Question: I am trying to replicate some ArcGIS functionality in Matlab, specifically the <URL> function. The Add Colormap function in ArcGIS associates a .clr file with the TIFF image so that the image has a custom color scheme associated with the TIFF when viewed.
My TIFF images have up to 6 values (1 - 6) in unsigned 8-bit integer format. You can see from the screenshot that some of the images have only 1, 2, or 3 values, while others have 6 values--resulting in variable on-screen color rendering.
I see that Matlab has <URL>, they have a custom color scheme?

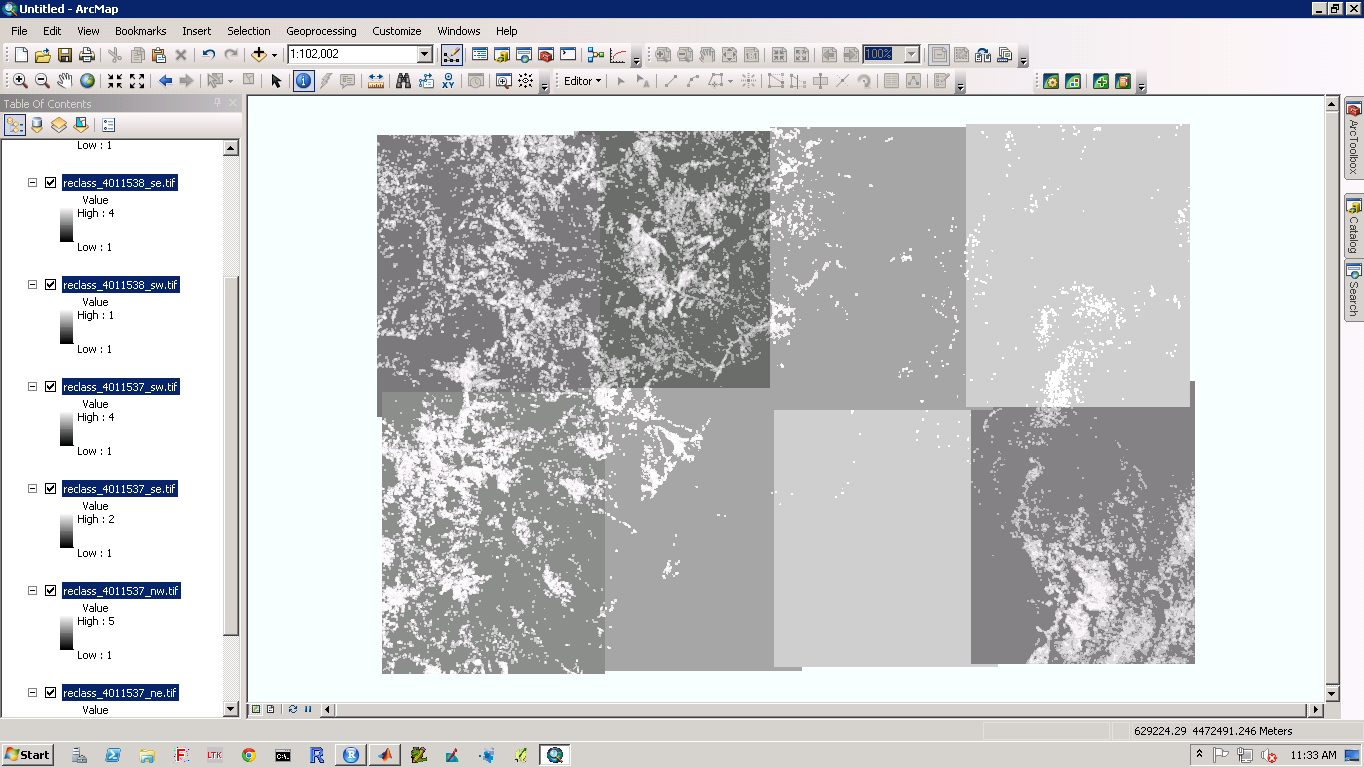
Answer: As some of the commenters have pointed out, the 'colormap' functionality isn't actually limited to just figures. The colormap concept is really just a lookup table that maps a particular value (index) to specific color (in RGB, typically).
If you check out the documentation for <URL>, you will see that you can actually specify a colormap as the second input to the function.
'''
load mri
im = squeeze(D(:,:,12));
% This is an indexed image (M x N)
% Save without specifying a colormap
imwrite(im, 'nocolormap.tif')
'''
<URL>
Now to save with a colormap
'''
imwrite(im, heat, 'colormap.tif')
'''
<URL>
The other alternative, is to create an RGB image within MATLAB and save this image without providing a colormap to 'imwrite'. You can either create this image manually
'''
% Normalize a little bit for display
im = double(im) ./ max(im(:));
output = repmat(im, [1 1 3]); % Make the image (M x N x 3)
imwrite(output, 'rgb_grayscale.tif')
'''
<URL>
Or you can use the built-in functions <URL> to convert an indexed image to an RGB image using a specific colormap.
'''
rgb_image = gray2rgb(im, jet);
imwrite(rgb_image, 'rgb_jet.tif')
'''
<URL>
One thing that is pretty important to remember in all of this is that by default, any MATLAB colormap only has 64 colors. So if you need more colors than that, you can specify it when constructing the colormap
'''
size(gray)
64 3
size(gray(1000))
1000 3
'''
This is particularly important if you're trying to display high fidelity data.